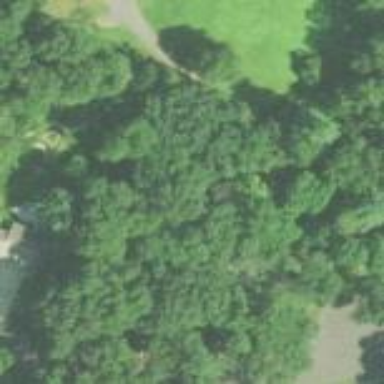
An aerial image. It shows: Existing Preserved Open Space in woodland area.